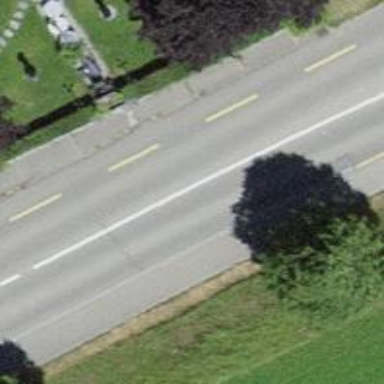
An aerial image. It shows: Primary highway with track for cycling on the right side.